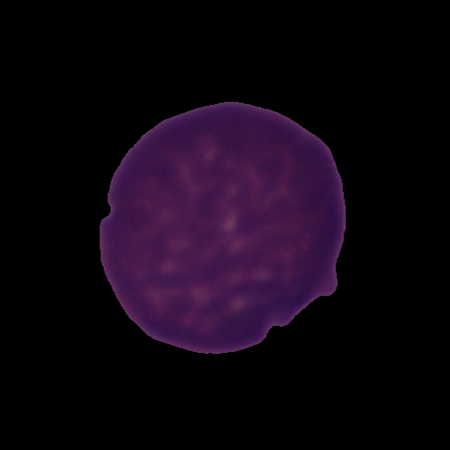
Label: cancer